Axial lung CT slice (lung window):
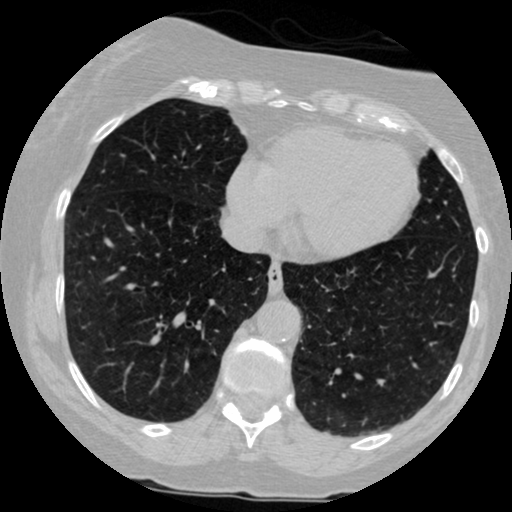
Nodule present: no